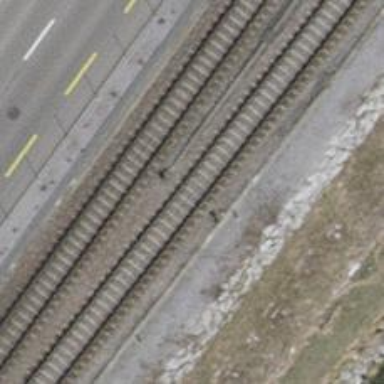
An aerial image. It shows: Single railway track with electrified contact line.